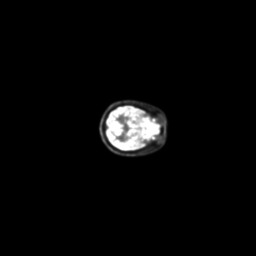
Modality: PET
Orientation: axial
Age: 44
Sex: male
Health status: ill